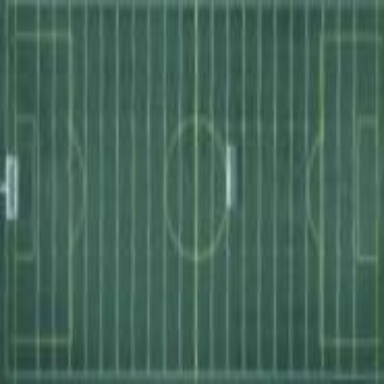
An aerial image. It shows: American football pitch for leisure and sport activities.